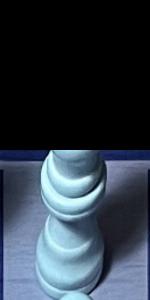
Label: Queen_White